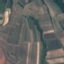
Land use / land cover: PermanentCrop